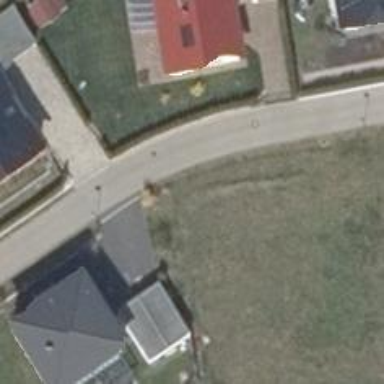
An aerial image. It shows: Residential road.